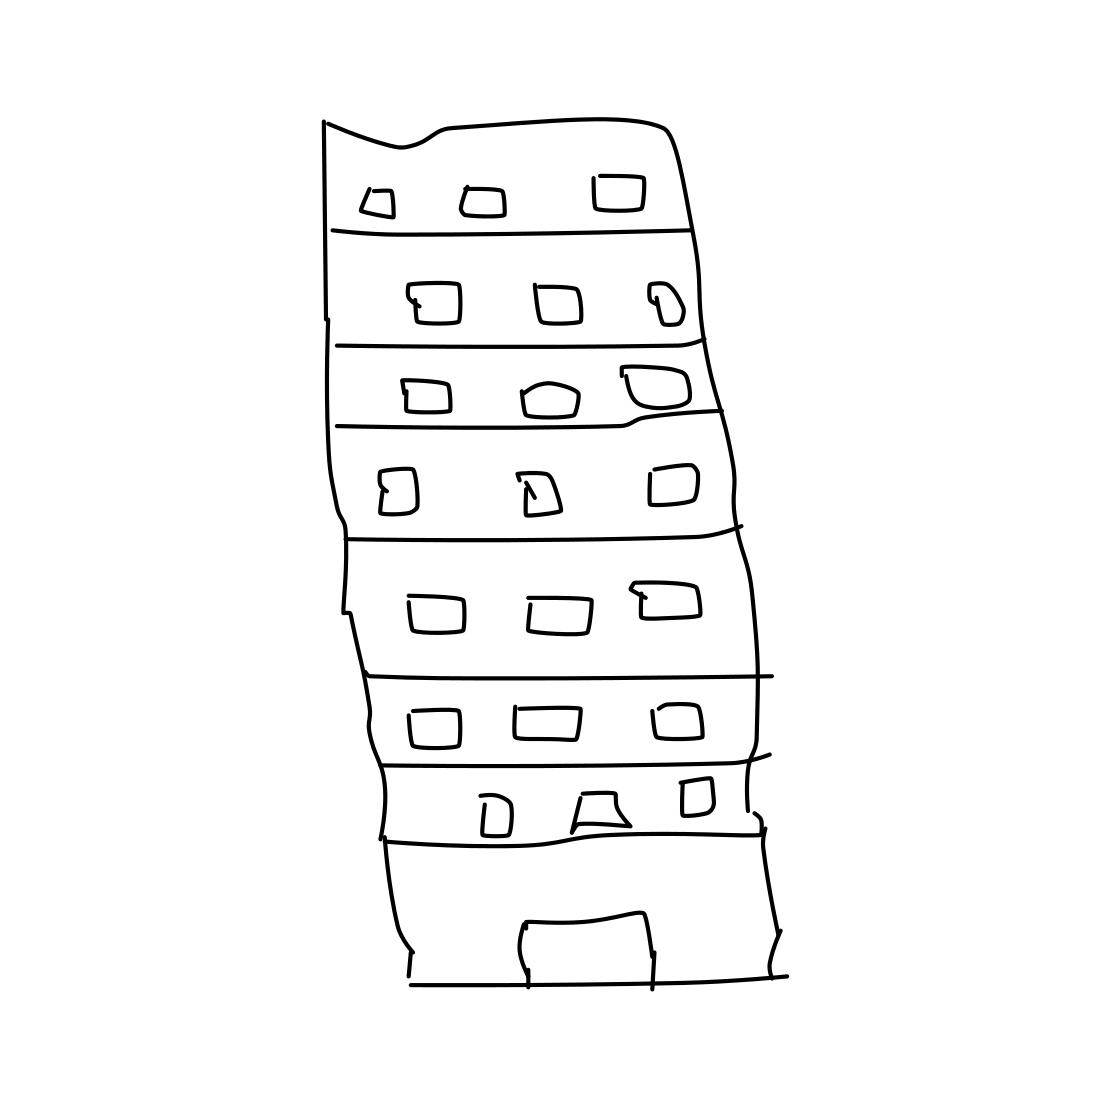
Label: skyscraper